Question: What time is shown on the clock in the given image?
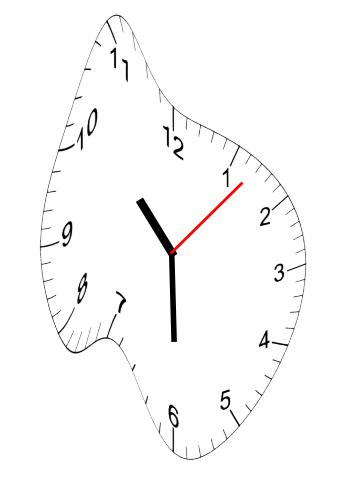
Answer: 10:30:07